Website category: camera
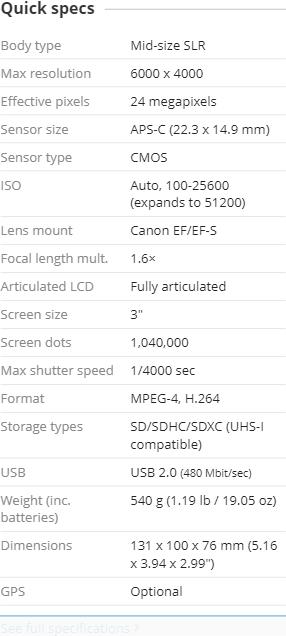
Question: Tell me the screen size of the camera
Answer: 3

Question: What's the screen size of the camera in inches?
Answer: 3

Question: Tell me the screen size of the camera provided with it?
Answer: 3

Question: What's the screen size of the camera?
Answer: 3

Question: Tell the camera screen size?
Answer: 3

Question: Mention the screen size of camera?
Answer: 3

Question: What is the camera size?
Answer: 3

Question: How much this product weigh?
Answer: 540 g (1.19 lb / 19.05 oz )

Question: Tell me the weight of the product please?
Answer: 540 g (1.19 lb / 19.05 oz )

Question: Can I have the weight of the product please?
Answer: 540 g (1.19 lb / 19.05 oz )

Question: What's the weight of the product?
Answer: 540 g (1.19 lb / 19.05 oz )

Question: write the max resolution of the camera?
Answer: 6000 x 4000

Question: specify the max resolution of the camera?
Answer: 6000 x 4000

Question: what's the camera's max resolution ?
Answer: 6000 x 4000

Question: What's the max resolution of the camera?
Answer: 6000 x 4000

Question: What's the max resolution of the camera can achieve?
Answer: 6000 x 4000

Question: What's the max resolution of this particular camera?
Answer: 6000 x 4000

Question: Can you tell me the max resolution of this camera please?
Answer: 6000 x 4000

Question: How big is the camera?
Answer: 131 x 100 x 76 mm (5.16 x 3.94 x 2.99 )

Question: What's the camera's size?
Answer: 131 x 100 x 76 mm (5.16 x 3.94 x 2.99 )

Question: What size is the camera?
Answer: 131 x 100 x 76 mm (5.16 x 3.94 x 2.99 )

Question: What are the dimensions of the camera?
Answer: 131 x 100 x 76 mm (5.16 x 3.94 x 2.99 )

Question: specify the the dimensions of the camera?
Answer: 131 x 100 x 76 mm (5.16 x 3.94 x 2.99 )

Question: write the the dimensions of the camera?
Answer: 131 x 100 x 76 mm (5.16 x 3.94 x 2.99 )

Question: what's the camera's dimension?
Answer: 131 x 100 x 76 mm (5.16 x 3.94 x 2.99 )